【题型】选择题　【知识点】函数　【难度】easy
如图是$y=f(x)$的导函数$f'(x)$的图象，对于下列四个判断，其中正确的判断是（ ）

A. 当$x=3$时，$f(x)$取得极小值

B. $f(x)$在$[-2,1]$上是增函数

C. 当$x=1$时，$f(x)$取得极大值

D. $f(x)$在$[-1,2]$上是增函数，在$[2,4]$上是减函数

\vspace{1em}

\textbf{【答案】} D

\vspace{1em}

\textbf{【分析】} 由取极值的必要条件即可判断AC，由导函数符号和函数单调性的关系可判断BD。

\vspace{1em}
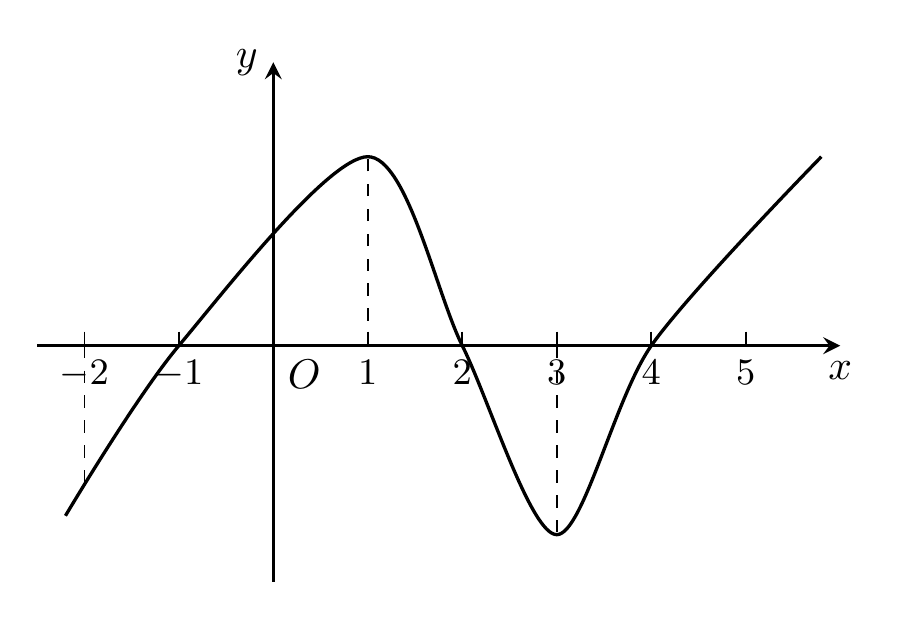
【解答】
\textbf{【解答】} 解：如图是$y=f(x)$的导函数$f'(x)$的图象，

对于A，$f'(3) \neq 0$，不满足取极值的必要条件，故A错误；

对于B，当$-2 < x < -1$时，$f'(x) < 0$，这表明$f(x)$在$(-2,-1)$上单调递减，故B错误；

对于C，$f'(1) \neq 0$，不满足取极值的必要条件，故C错误；

对于D，当$-1 < x < 2$时，$f'(x) > 0$，当$2 < x < 4$时，$f'(x) < 0$，

所以$f(x)$在$[-1,2]$上是增函数，在$[2,4]$上是减函数，故D正确。

故选：$D$.

\vspace{1em}

\textbf{【点评】} 本题主要考查导函数与原函数的关系，属于基础题。
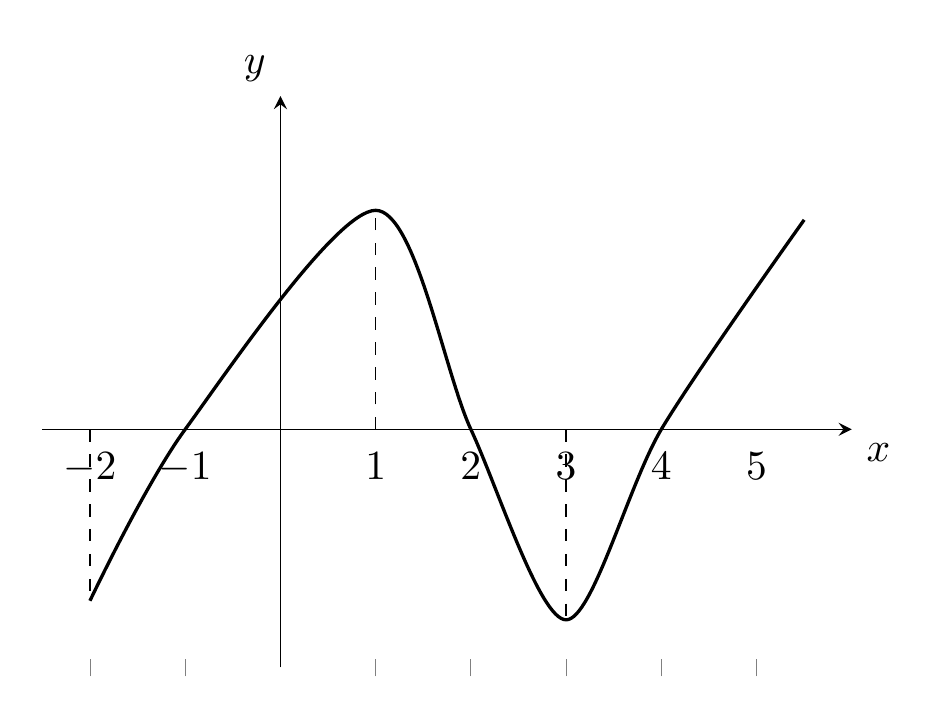